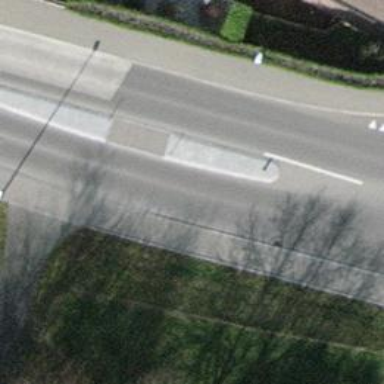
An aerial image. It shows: Uncontrolled road crossing with pedestrian island.